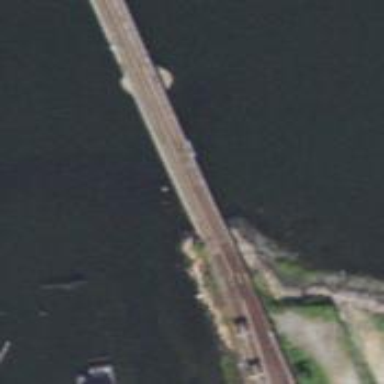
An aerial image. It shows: Bridge with electrified rail.